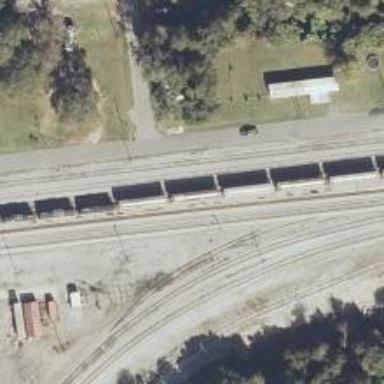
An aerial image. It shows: Railway yard in service.